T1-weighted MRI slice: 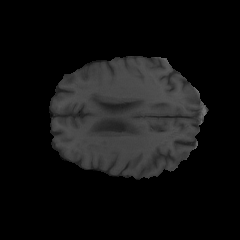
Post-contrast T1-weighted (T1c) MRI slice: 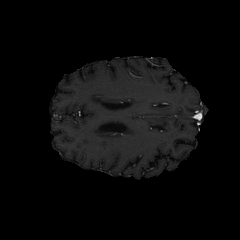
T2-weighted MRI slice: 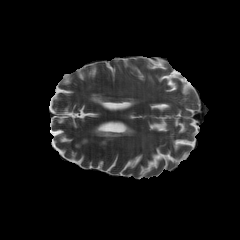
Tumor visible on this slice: no